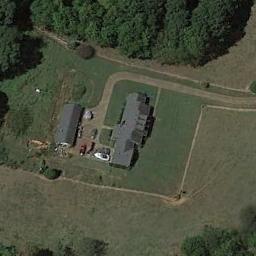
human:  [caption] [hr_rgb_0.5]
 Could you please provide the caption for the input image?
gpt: There are several houses of different sizes in a sparse residential area surrounded by grass .

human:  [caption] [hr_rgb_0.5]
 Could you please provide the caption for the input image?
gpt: A path leads to these two houses which are surrounded by lawn .

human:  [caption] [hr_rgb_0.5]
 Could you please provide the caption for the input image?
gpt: Many trees are beside the sparse residential .

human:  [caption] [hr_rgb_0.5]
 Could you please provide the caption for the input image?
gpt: The sparse residential is on the grass next to some trees .

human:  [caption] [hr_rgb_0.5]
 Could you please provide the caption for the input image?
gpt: A sparse residential area with two black buildings on the green meadow .